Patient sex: M
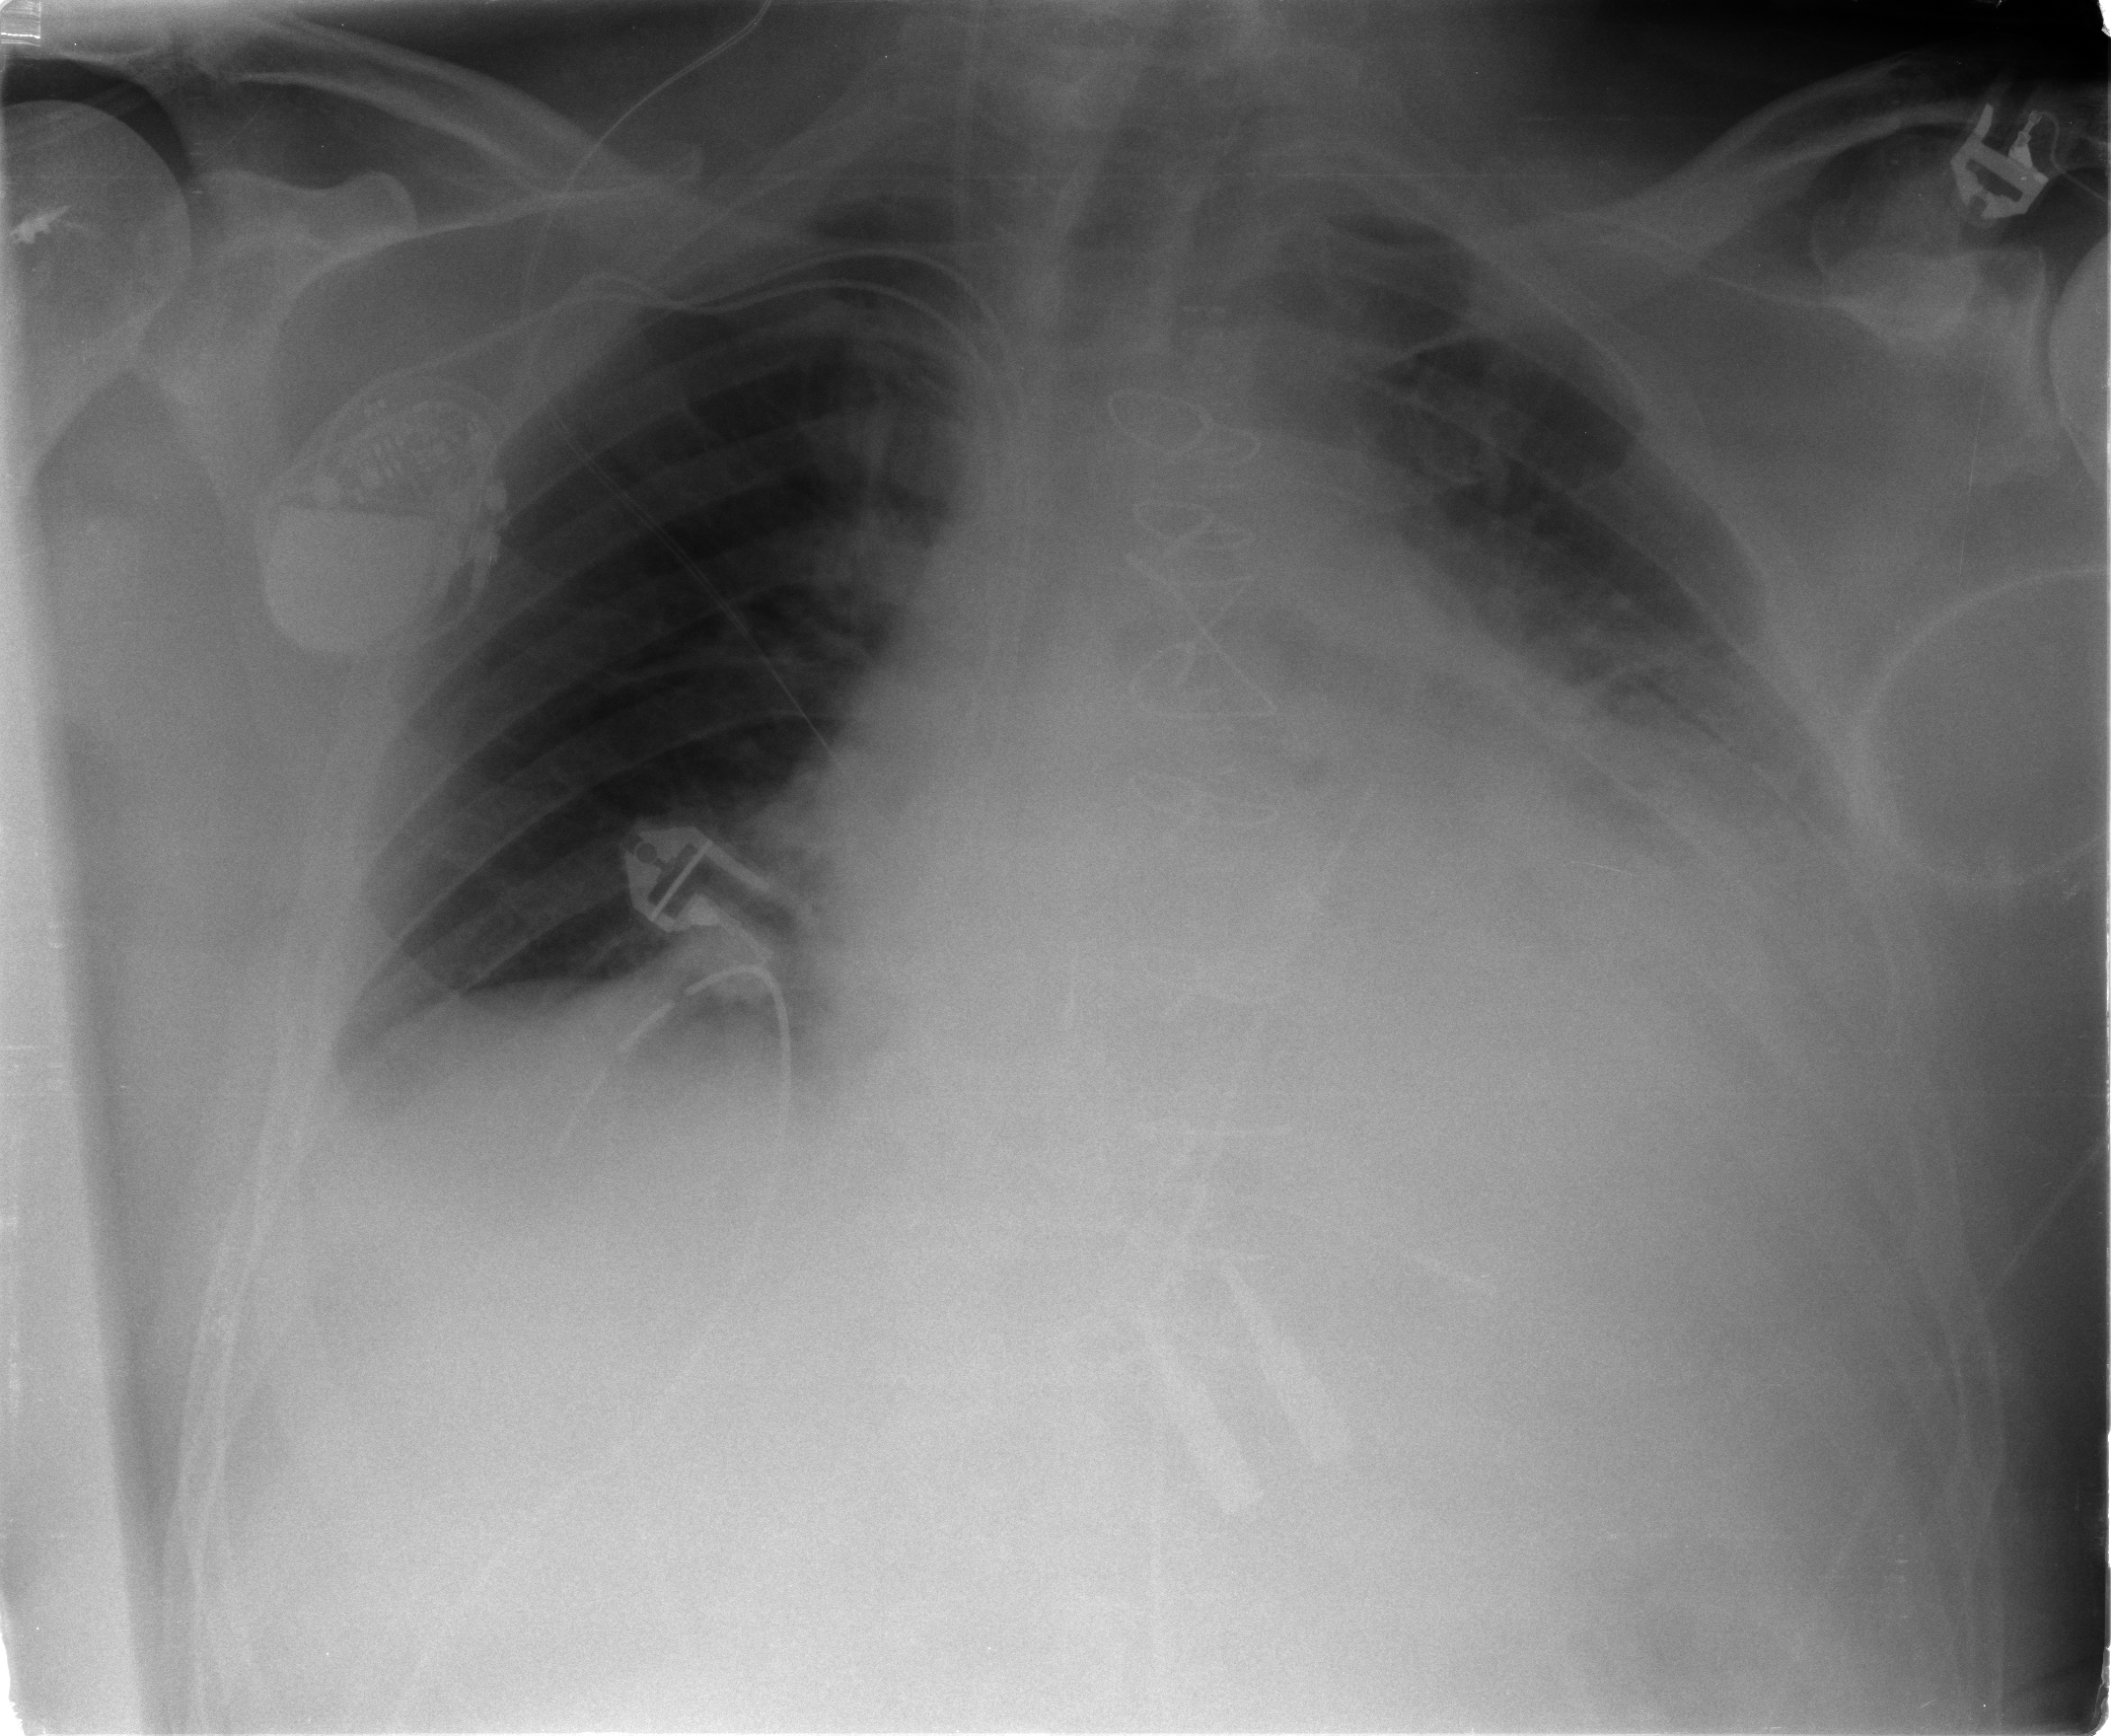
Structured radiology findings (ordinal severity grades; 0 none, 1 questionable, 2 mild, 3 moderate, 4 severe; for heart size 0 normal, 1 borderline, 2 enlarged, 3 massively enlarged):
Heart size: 2
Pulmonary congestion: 0
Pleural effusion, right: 0
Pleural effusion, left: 2
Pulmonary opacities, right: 0
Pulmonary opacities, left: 2
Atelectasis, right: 1
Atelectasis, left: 3